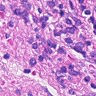
Metastatic tissue present: no